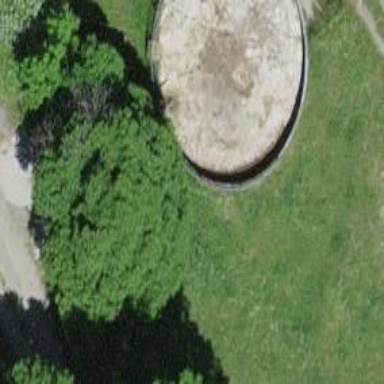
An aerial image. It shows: Storage tank building.